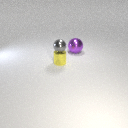
large purple metal sphere behind small yellow metal cylinder